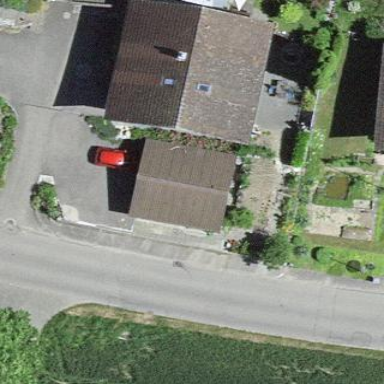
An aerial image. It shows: Garage building.